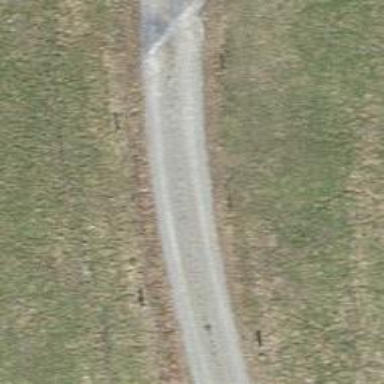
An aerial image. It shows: Gravel track with grade2 tracktype.